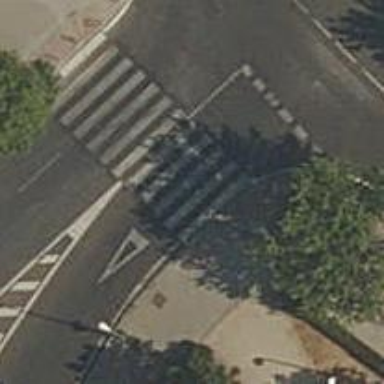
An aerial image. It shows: Zebra crossing on the road.